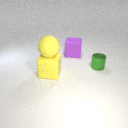
small green metal cylinder in front of large purple rubber cube